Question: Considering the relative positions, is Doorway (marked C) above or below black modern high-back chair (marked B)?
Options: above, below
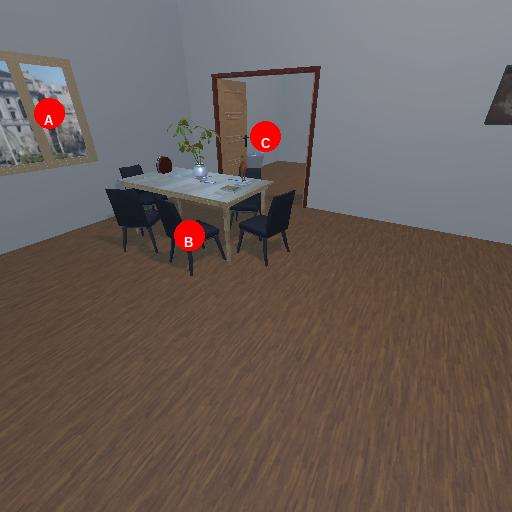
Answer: above